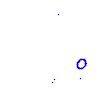
Particle: kaon